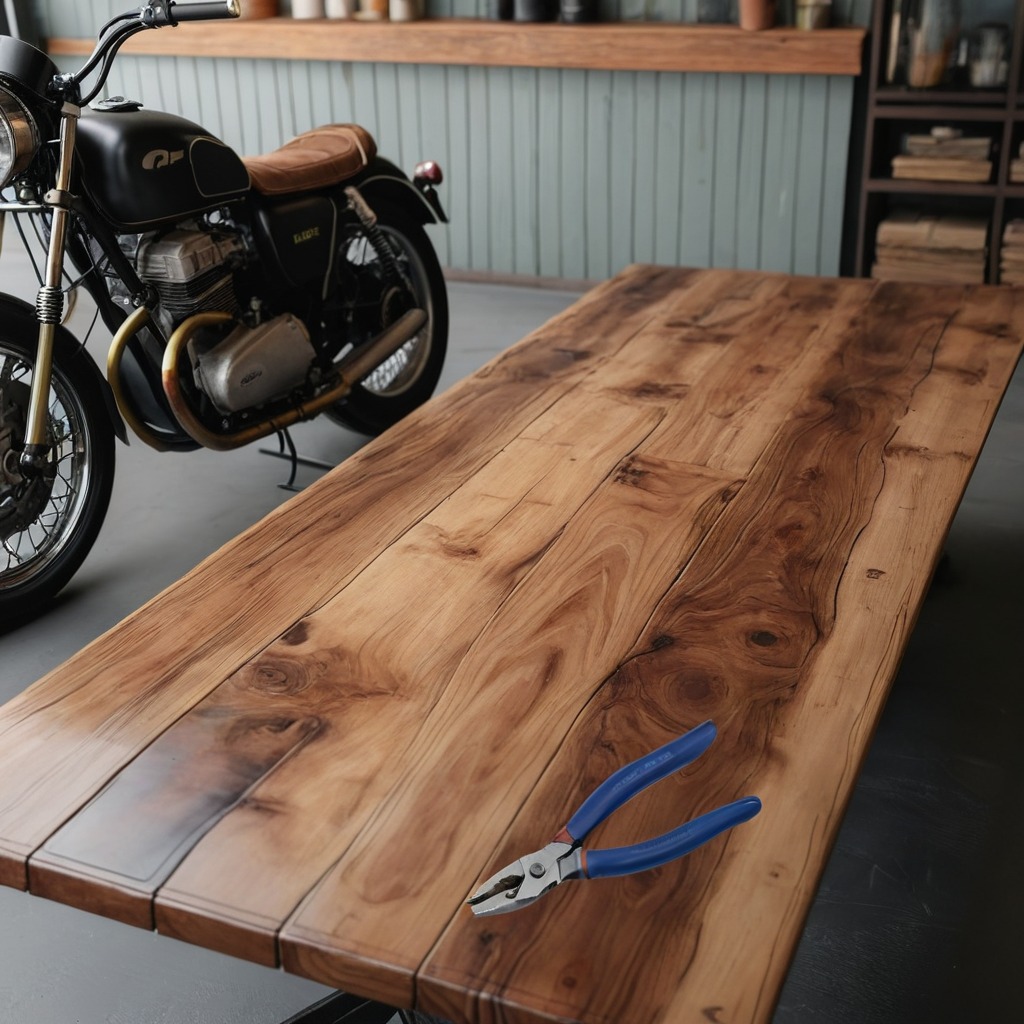
A plier is lying on the wooden table.